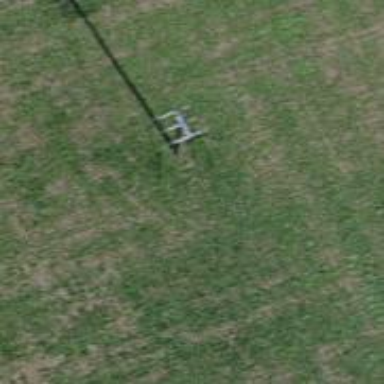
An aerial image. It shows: Straight power pole with straightforward line management.